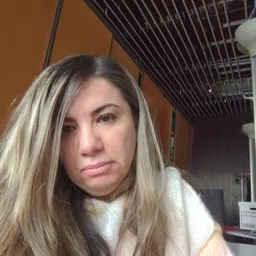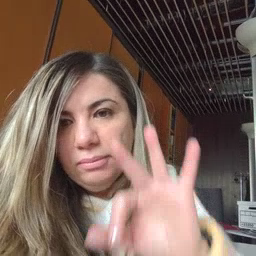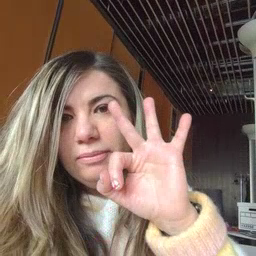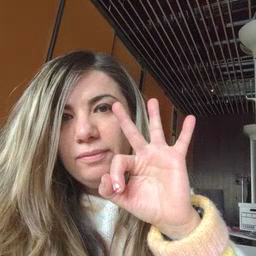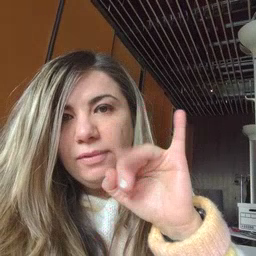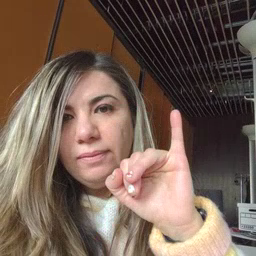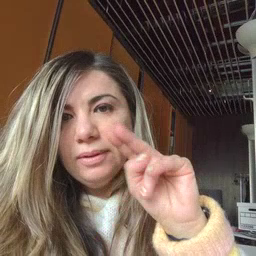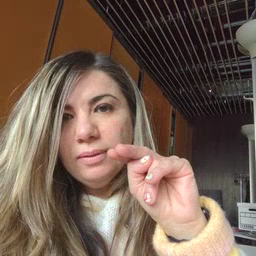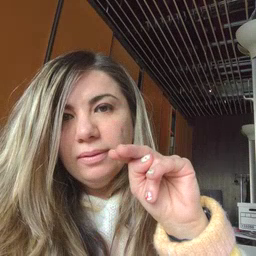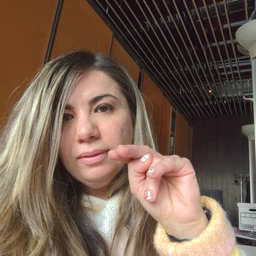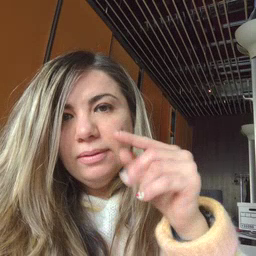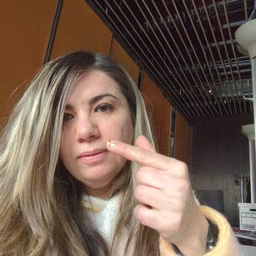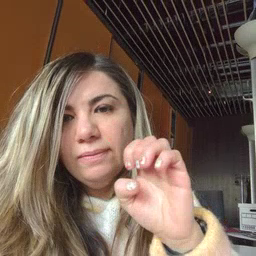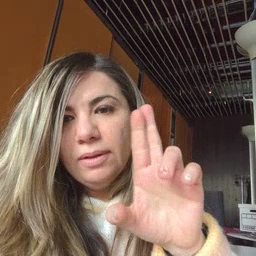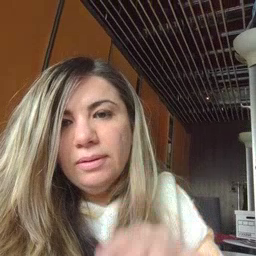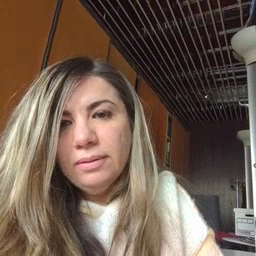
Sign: finger